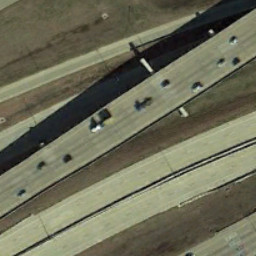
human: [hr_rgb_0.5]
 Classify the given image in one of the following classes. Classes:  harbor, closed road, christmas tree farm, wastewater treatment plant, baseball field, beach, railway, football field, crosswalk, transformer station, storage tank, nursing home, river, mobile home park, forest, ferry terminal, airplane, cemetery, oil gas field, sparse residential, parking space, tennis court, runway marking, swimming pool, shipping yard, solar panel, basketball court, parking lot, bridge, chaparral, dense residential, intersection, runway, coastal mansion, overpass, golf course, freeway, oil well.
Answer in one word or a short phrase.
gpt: overpass